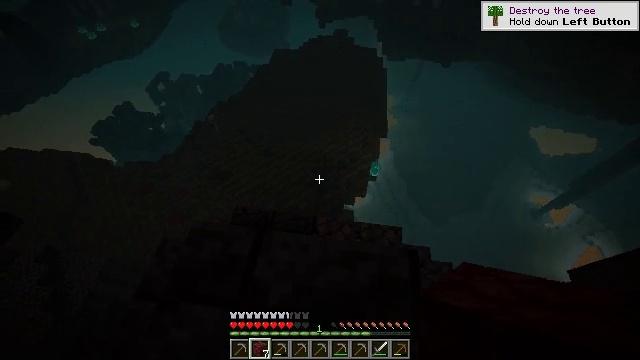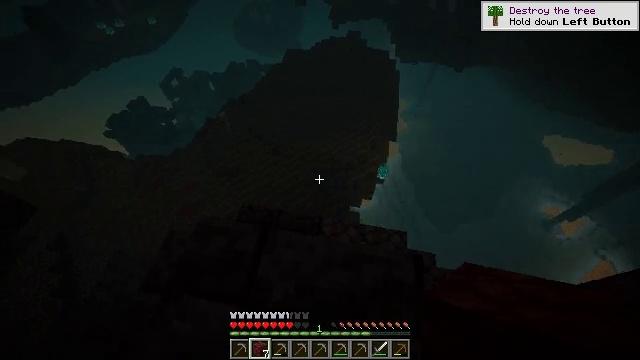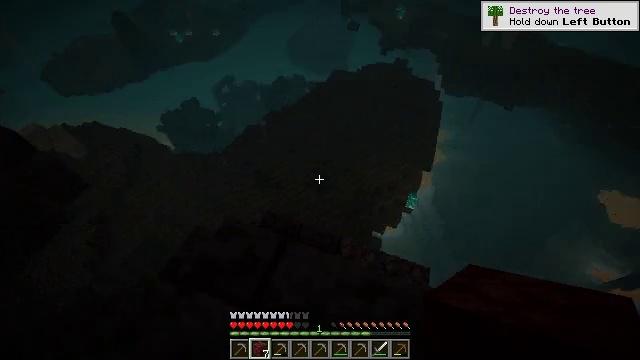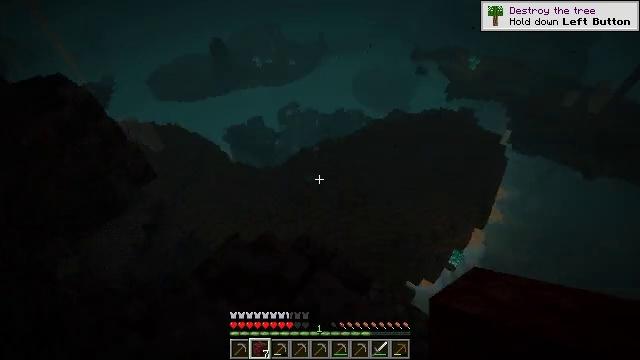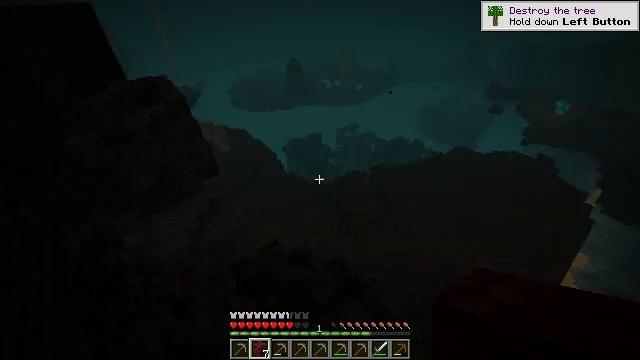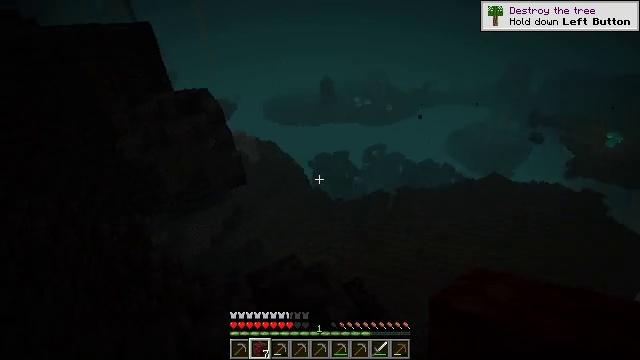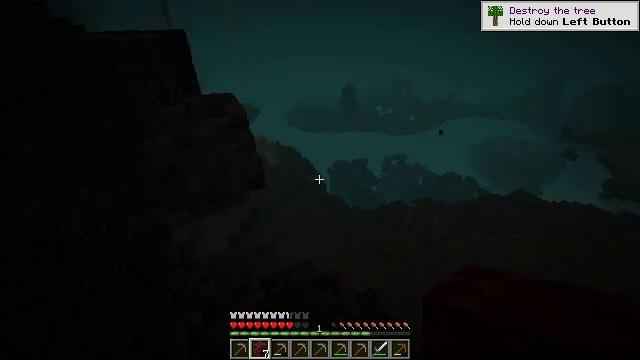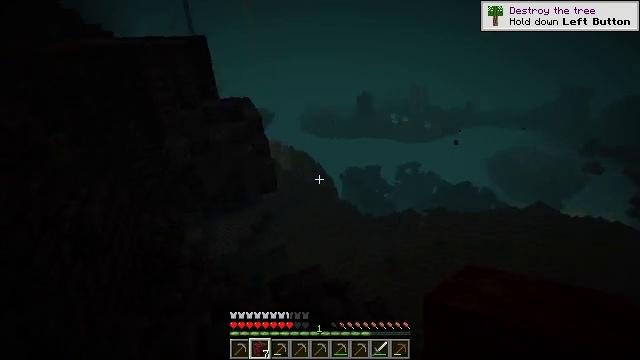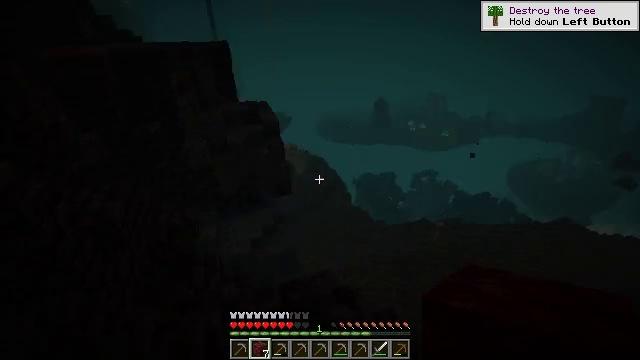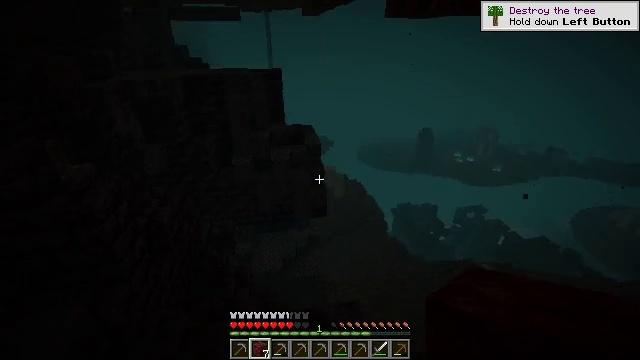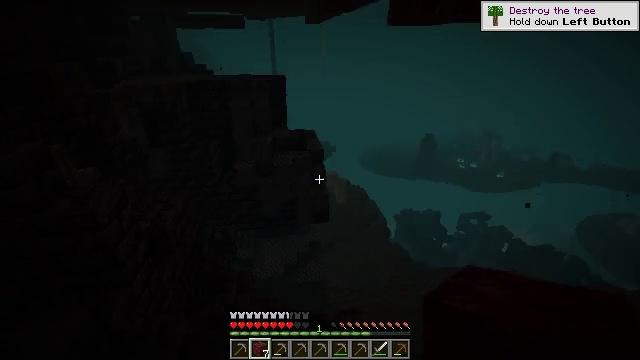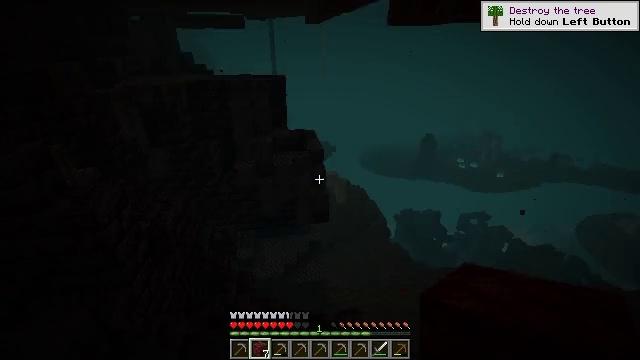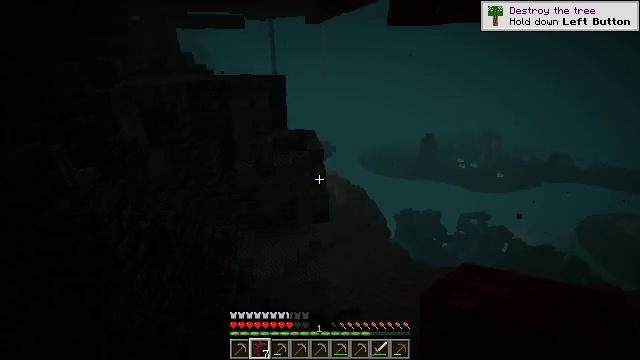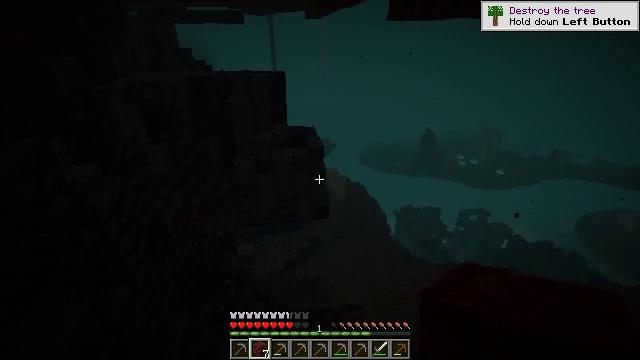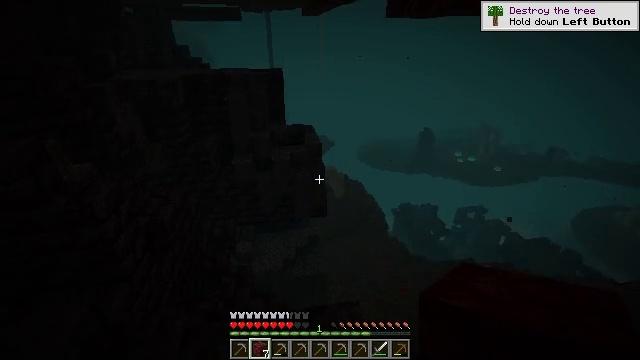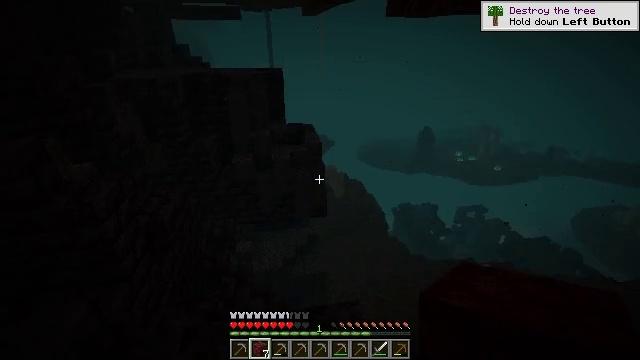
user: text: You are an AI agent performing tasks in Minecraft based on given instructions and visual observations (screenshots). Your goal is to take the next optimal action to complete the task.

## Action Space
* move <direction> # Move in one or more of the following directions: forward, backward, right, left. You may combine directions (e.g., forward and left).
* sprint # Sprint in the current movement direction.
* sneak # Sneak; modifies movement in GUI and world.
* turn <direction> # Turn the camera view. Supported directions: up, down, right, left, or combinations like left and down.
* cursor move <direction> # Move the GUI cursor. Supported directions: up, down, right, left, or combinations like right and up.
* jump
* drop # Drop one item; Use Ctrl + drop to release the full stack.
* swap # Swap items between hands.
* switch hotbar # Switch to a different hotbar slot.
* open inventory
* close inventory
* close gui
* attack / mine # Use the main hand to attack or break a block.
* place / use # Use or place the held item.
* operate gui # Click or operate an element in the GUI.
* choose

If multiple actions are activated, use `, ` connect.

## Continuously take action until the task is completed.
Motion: motion action
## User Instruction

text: Gather basalt from the ground.
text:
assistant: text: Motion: turn left
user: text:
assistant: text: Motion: turn left and up
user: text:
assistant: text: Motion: turn left and up
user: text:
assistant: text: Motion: turn left and up
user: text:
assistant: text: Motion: turn left and up
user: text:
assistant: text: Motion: turn left and up
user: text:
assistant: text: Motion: turn left and up
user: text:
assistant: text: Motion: turn left and up
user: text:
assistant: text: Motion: turn left and up
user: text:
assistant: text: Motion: turn up
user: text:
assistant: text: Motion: no_op
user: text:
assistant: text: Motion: no_op
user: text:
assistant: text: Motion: no_op
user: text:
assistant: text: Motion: no_op
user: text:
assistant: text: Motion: no_op
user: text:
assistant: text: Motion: turn down
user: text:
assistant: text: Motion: no_op
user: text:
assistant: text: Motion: no_op
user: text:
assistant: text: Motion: no_op
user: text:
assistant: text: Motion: no_op
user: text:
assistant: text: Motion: no_op
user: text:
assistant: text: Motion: no_op
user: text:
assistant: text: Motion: no_op
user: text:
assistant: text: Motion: no_op
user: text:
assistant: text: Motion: no_op
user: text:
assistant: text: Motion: no_op
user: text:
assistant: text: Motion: no_op
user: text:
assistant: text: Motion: no_op
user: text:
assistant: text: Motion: no_op
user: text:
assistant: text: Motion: no_op